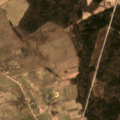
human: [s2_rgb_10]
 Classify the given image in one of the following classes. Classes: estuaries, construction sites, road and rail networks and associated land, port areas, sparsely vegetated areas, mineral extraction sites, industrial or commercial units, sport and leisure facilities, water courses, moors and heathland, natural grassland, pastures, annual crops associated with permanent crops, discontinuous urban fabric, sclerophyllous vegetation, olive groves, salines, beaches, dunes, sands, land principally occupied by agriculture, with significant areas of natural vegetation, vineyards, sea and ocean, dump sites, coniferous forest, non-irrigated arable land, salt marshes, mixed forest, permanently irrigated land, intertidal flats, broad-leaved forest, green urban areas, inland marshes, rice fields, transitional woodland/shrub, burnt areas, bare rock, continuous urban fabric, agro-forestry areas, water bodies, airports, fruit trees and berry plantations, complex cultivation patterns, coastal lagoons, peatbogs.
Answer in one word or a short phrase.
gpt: non-irrigated arable land, complex cultivation patterns, broad-leaved forest, mixed forest